Question: I am having a minor problem with jQuery slideUp and slideDown when I use it in a table. I have html like this (also mainly generated by jQuery but it's not important):
'''
<tr class="expandable-container">
<td colspan="10">
<div id="3_expandable" style="display: none;">
<table class="innerTable">
...
</table>
</div>
</td>
</tr>
'''
Style for the outer table:
'''
.main-table {
border-radius: 0.5em 0.5em 0 0;
width: 129em;
background-color: #f1f1f1;
margin-top: 1.5em;
z-index: 10;
position: relative;
}
.main-table td, .main-table th {
padding: 1.2em 0.7em;
border-collapse: collapse;
border-left: 0.1em solid #dedede;
}
.main-table td:first-child, .main-table th:first-child {
border-left: 0 solid;
}
.expandable-container td {
padding: 0 !important;
background-color: red; /* inserted to identify the problem */
}
'''
Since slideUp and slideDown don't work on table elements, I wrapped my content (which is another table but it's not important) in a div, which is of course hidden. When I applied the slideUp and slideDown methods and tested it on Firefox 6, the animation appeared skippy for some reason. So I set a 10 seconds long slide time to examine it and I determined that when the animation begins, The td element appears immediately with height == 20px and the div slides down within it. Then everything goes as expected - when the div exceeds td's initial unexpected height, it covers it and expands to it's intended size.
This happens on Firefox 6. It works without any problems on Chrome 13. I didn't test it on any versions of IE because it isn't an intended browser so I didn't have to go through all the trouble with installing it on a linux machine. Not tested on Opera also because now some other script crashes on it which is to be fixed.
I'm attaching a screenshot of the very first moment of slideDown animation - when the td appears out of nowhere (red background).

My question - is there a way or workaround to fix it?
As Ariel suggested, I added it as jsFiddle. Oddly though, it works well there, even on FF6:
<URL>
EDIT: I fixed the issue which caused the crash on Opera 11 so I was able to test it. So - it happens also on Opera 11.
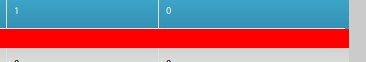
Answer: Based on the fiddle, and your symptoms I think it's something to do with padding or margins (probably margins). i.e. as soon as the element is visible it has a margin which is not included in the height animation.
But, I can't really answer for sure since I don't see it happening. (You should probably try to figure out what's different in the fiddle vs your actual code - try commenting out sections of css.)